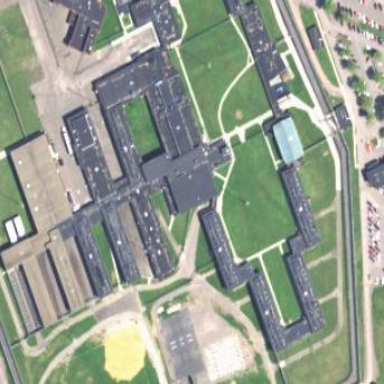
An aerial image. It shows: Prison facility surrounded by fence.